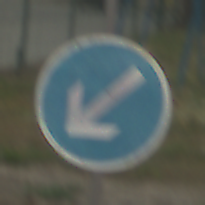
Verkehrszeichen: VorgeschriebeneVorbeifahrtLinks
Umgebung: Outdoor, Suburban
Tageszeit: MorningAfternoon
Wetter: PartlyCloudy
Licht: Natural
Jahreszeit: NotSpecified
Kontrast: LowContrast